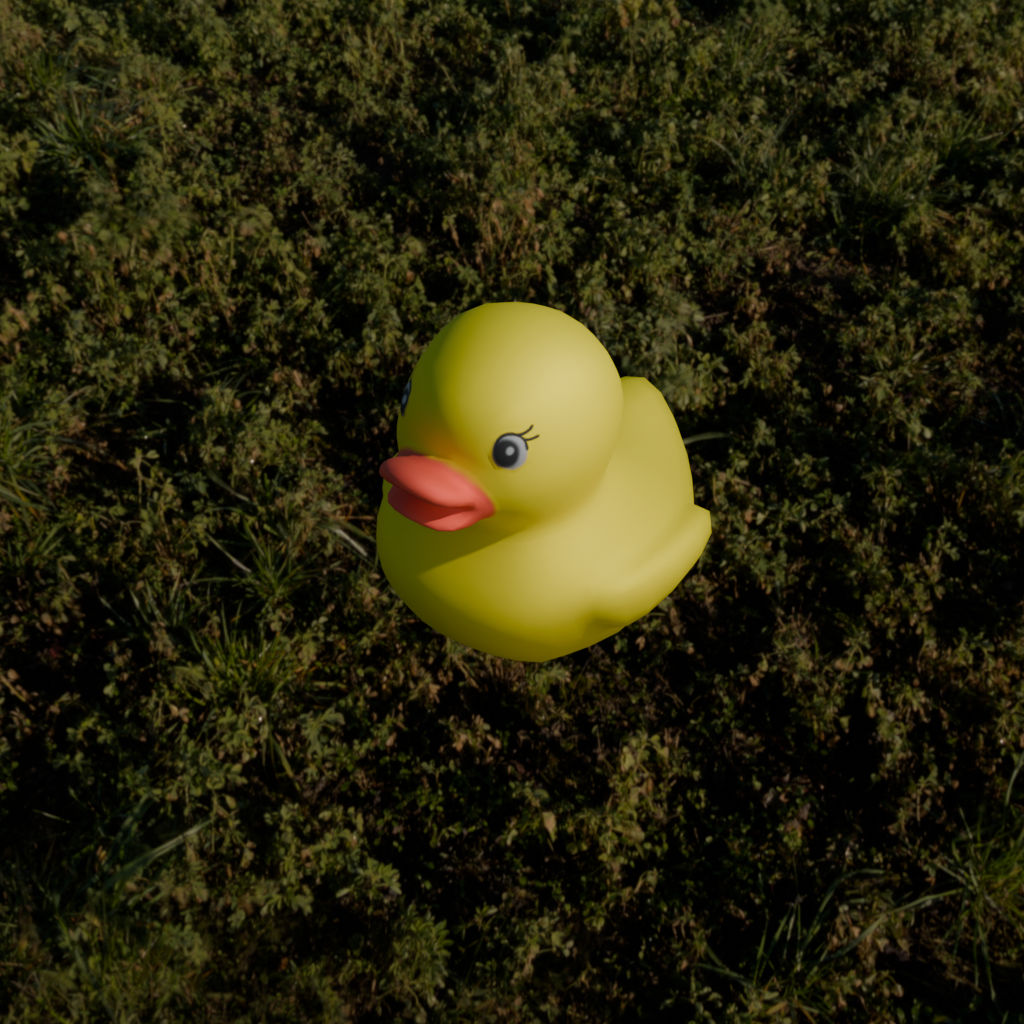
an image of a yellow rubber duck seen from <front_left> in a green field illuminated by the sun with a clear sky.